Question: I need to select an entire row if a cell in column 0 contains specified value. I have a TextBox and DaraGridView.when I put a value exist in gridview row selected without problem But when a put doesn't exist in gridview the program throws an exception
thank you in advance!!
'''
private void Searchvalue_TextChanged(object sender, EventArgs e)
{
dataGridView1.ClearSelection();
var enteredText = (sender as TextBox).Text;
int rowIndex = -1;
bool tempAllowUserToAddRows = dataGridView1.AllowUserToAddRows;
// Turn off or .Value below will throw null exception
dataGridView1.AllowUserToAddRows = false;
if (enteredText != String.Empty)
{
DataGridViewRow row = dataGridView1.Rows
.Cast<DataGridViewRow>()
.Where(r => r.Cells["Column1"].Value.ToString().Contains(enteredText)).First();
rowIndex = row.Index;
dataGridView1.AllowUserToAddRows = tempAllowUserToAddRows;
dataGridView1.Rows[rowIndex].Selected = true;
dataGridView1.FirstDisplayedScrollingRowIndex = dataGridView1.Rows[rowIndex].Index;
}
}
'''

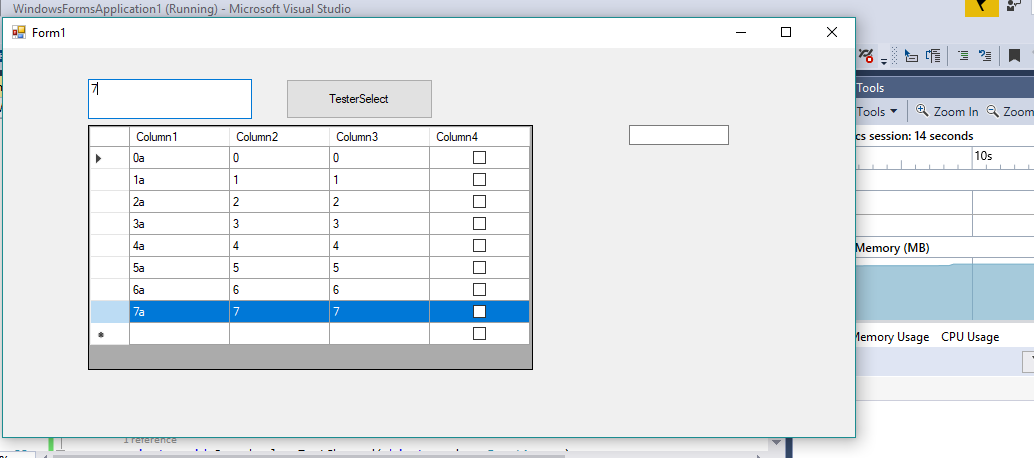
Answer: It is unclear what you are trying to accomplish here. It appears to be some sort of "filter" or "selection" mechanism. Whatever you are trying to accomplish here... it appears you are going about this in the most difficult way.
As others have pointed out this error... <URL>
Comments and the error "clearly" states, you are getting an "InvalidOperationException". I am not a LINQ expert therefore, I am guessing that when you use the following command...
'''
Where(r => r.Cells["Column1"].Value.ToString().Contains(enteredText)).First();
'''
If the 'enteredText' is NOT found... what is '.First()' going to return? This may be the cause of your error. Replacing this with a well-commented solution below may fix "this" problem.
'''
Where(r => r.Cells["Column1"].Value.ToString().Contains(enteredText)).FirstOrDefault();
'''
'FirstOrDefault()' will return null if the text is not found. This means it won't "fail" with the "InvalidOperationException" when the text is not found... however, the variable 'row' is going to be null and the code will obliging "fail" on the very next line...this time with a null pointer exception since 'row' will be null if the text is not found.
Without knowing what you are trying to do in an overall perspective I can only highly recommend that you use some sort of "collection" to store the data in the grid, most of these 'DataSources' have built in mechanisms to help when doing things like searching/sorting etc.... It will obviously require more work from you to manage the grid data yourself.
Without using a data source, the code below should accomplish what you describe.
'''
private void Searchvalue_TextChanged(object sender, EventArgs e) {
dataGridView1.ClearSelection();
var targetText = Searchvalue.Text;
if (targetText != String.Empty) {
foreach (DataGridViewRow row in dataGridView1.Rows) {
if (!row.IsNewRow && row.Cells["Column1"].Value != null && row.Cells["Column1"].Value.ToString().Contains(targetText)) {
row.Selected = true;
dataGridView1.FirstDisplayedScrollingRowIndex = row.Index;
break; // remove this if you want to select all the rows that contain the text
}
}
}
}
'''